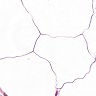
Metastatic tissue present: no